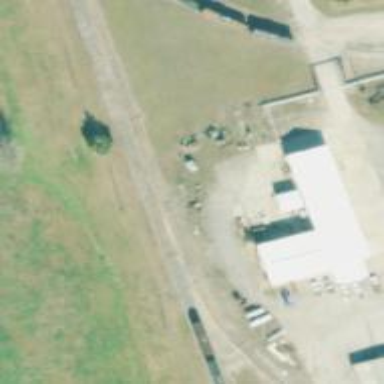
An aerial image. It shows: Rail spur service.